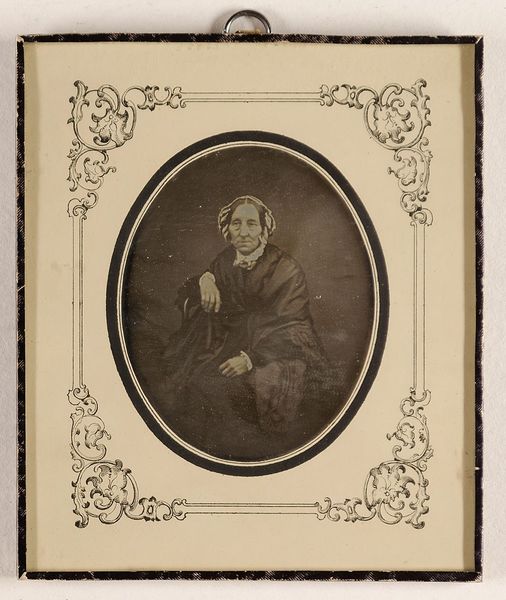
Titel: Frau Raynal aus Hamburg
Standort: Hamburg
Institution: Museum für Kunst und Gewerbe Hamburg
Schlagwörter: frau, haube, portrait, figur, kopfbedeckung, foto, fotografie, photographie, photo, lichtbild, daguerreotypie, bildwerke, angewandte und bildende kunst, hessische systematik, porträt, porträtfotografie, porträtphotographie, hüftbild